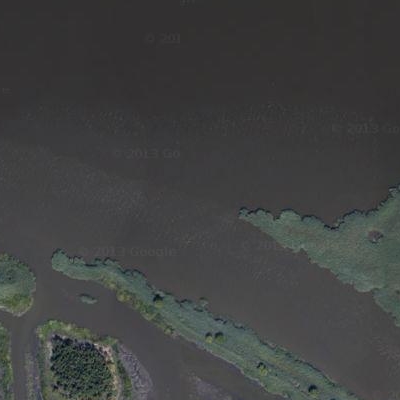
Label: dRiverLake